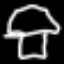
Label: mushroom